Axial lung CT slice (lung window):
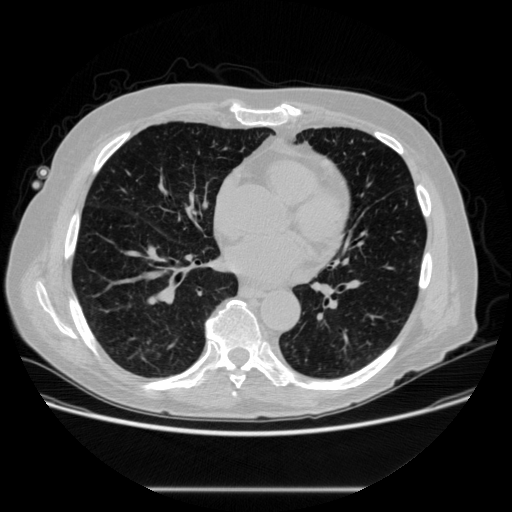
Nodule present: no